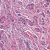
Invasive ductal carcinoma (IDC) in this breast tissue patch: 1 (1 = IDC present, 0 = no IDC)